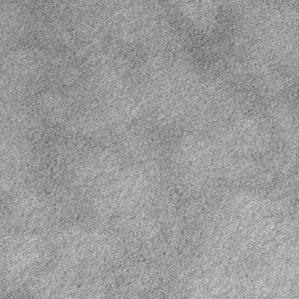
Label: frost